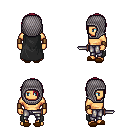
a pixel art fantasy rpg character, male body template, human, tanned skin, black cape, metal pants, ruby red bangs hairstyle, chain hood, leather bracers, brown slippers, dagger, four views (front, back, left, right), 2x2 character sprite sheet, small pixel art, hard edges, no anti-aliasing